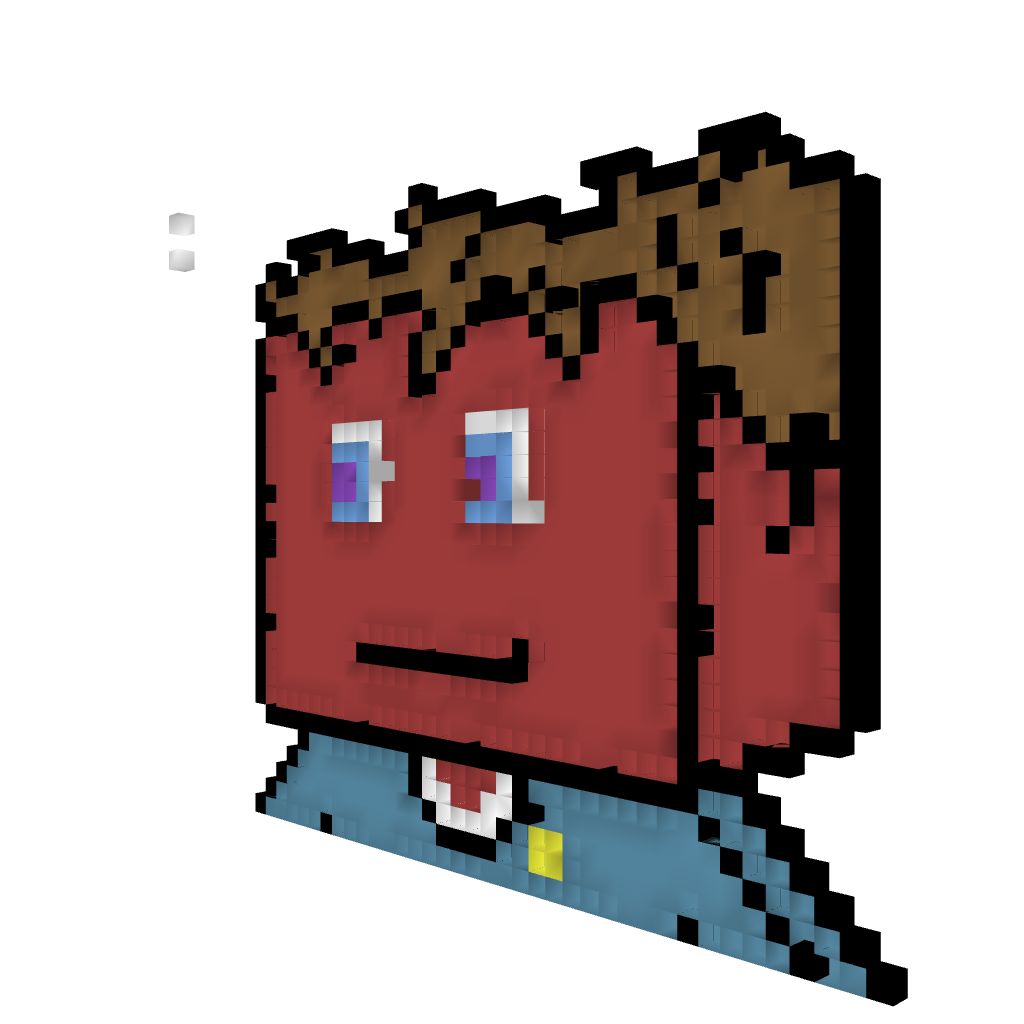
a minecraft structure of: Brownbiscuitsface pixel art high quality